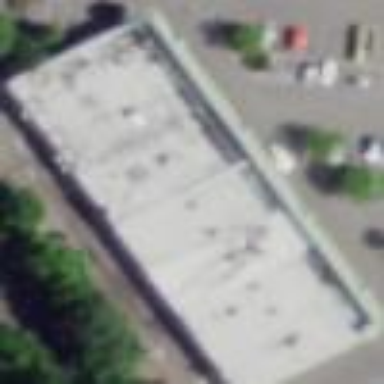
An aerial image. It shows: Retail building.